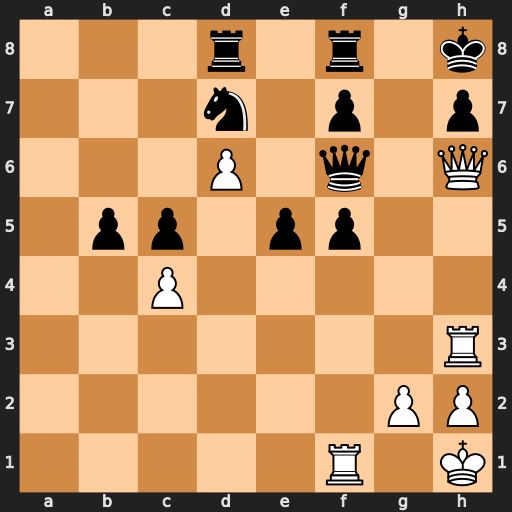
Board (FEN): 3r1r1k/3n1p1p/3P1q1Q/1pp1pp2/2P5/7R/6PP/5R1K
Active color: w
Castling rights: -
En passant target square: -
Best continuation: Qxh7#